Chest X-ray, PA view. Patient: 27 years old, sex M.
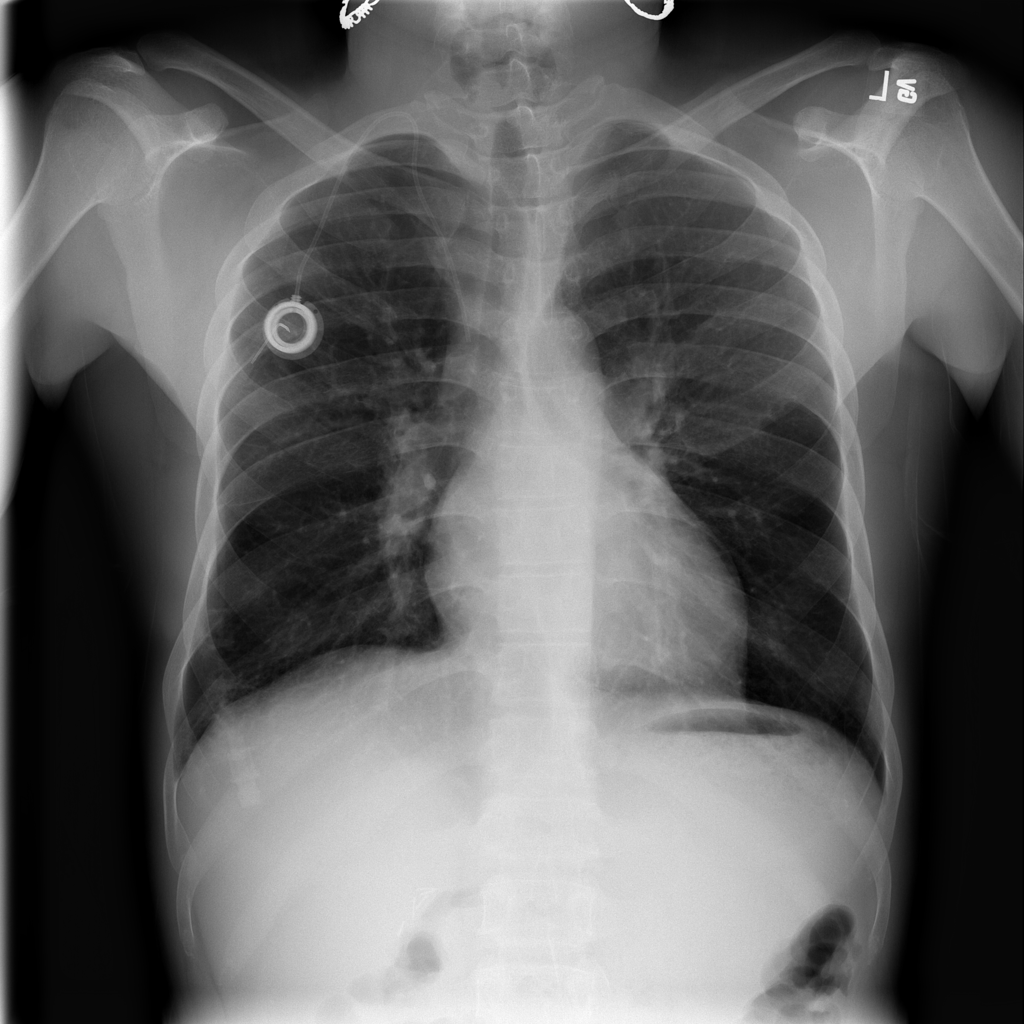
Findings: No Finding